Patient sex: M
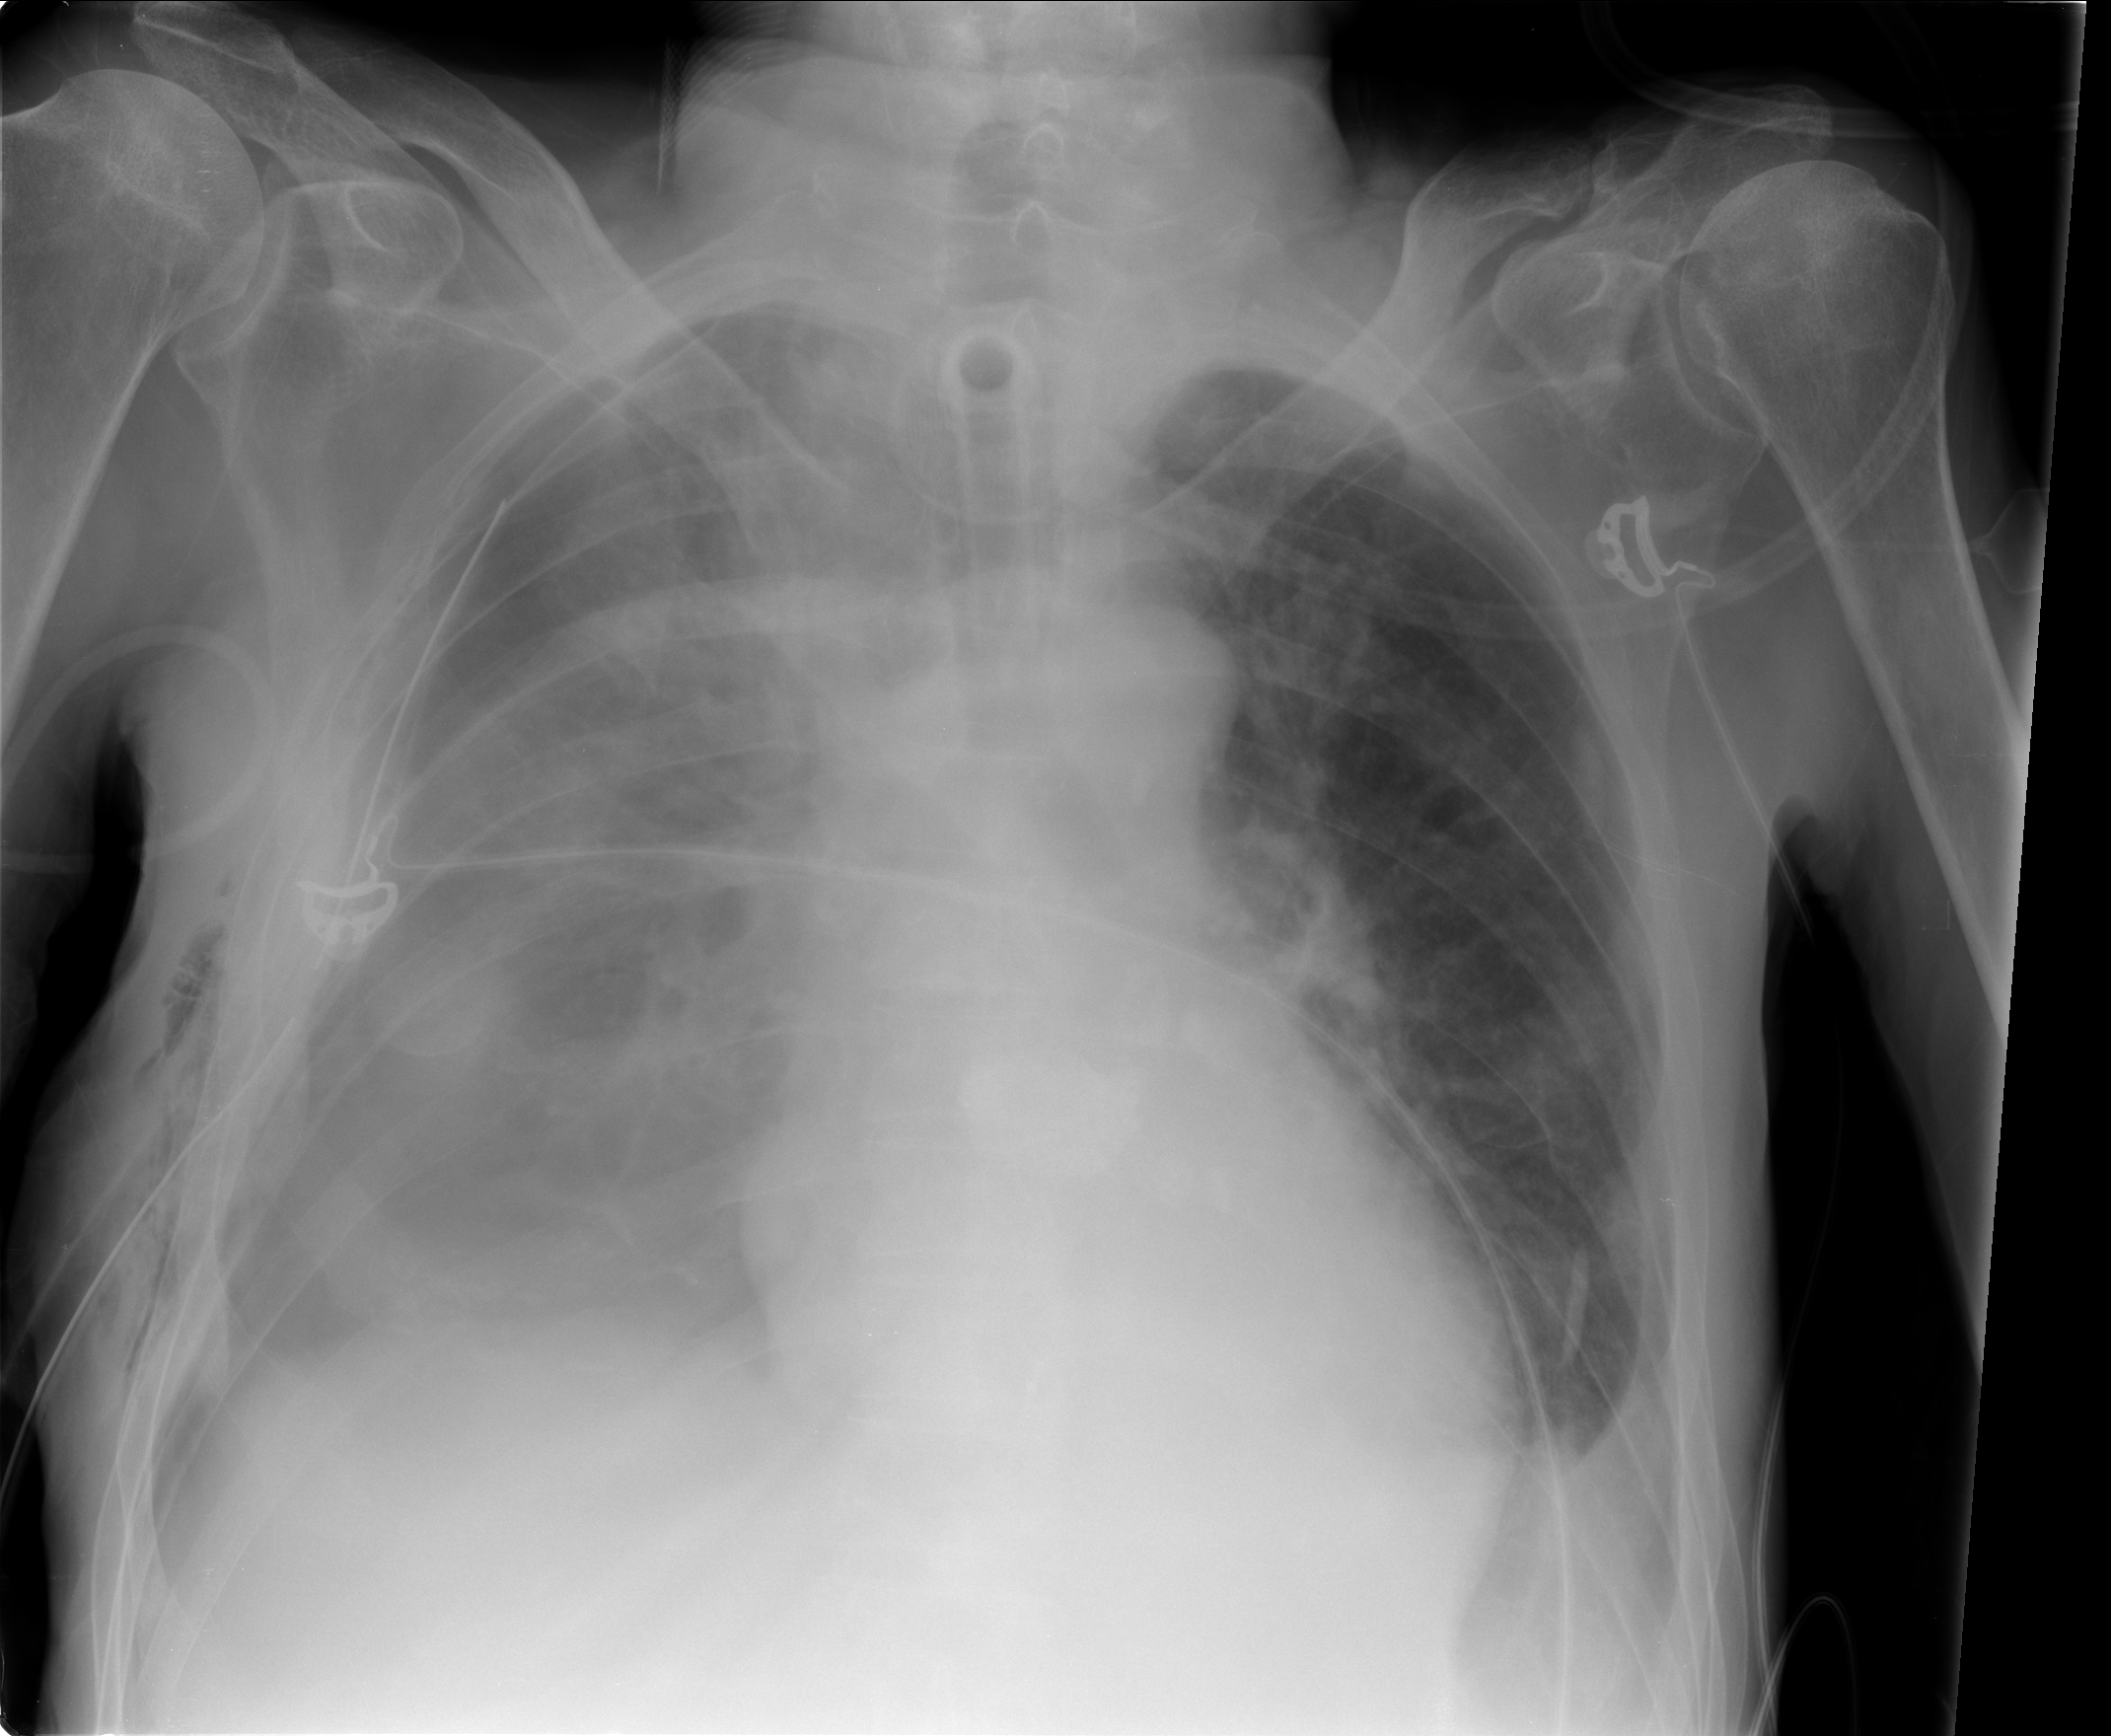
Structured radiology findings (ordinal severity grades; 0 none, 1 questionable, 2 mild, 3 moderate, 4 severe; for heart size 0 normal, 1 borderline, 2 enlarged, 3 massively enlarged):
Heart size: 1
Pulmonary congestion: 1
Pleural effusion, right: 2
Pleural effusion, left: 2
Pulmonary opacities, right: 1
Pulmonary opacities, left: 1
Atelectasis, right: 3
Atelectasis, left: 2